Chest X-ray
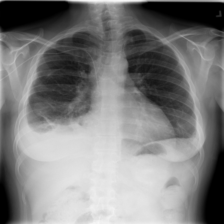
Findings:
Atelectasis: negative
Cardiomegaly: negative
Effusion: positive
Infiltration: negative
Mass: negative
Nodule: negative
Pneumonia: negative
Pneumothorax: negative
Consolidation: negative
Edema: negative
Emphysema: negative
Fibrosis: negative
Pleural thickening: negative
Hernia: negative